Question: I want to use 'expression' for my 'ylab=' when plotting in R. How do I get characters, using 'expression' using the <URL> style font? I am running Ubuntu and I don't want to use ggplot.
To clarify: part of the 'ylab' will contain mathcal characters and part of it will not (and will be a formula). That's why I want to use 'expression'
It is this symbol which I want:
 = \mathcal{E}
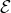
Answer: One possible solution is to use 'tikz', which is kind of awesome, here is a much less beautiful example than the one they generate in the help of function 'tikzDevide::tikz':
'''
require(filehash)
require(tikzDevice)
tikz("sinhplot.tex", width = 8, height = 4,
standAlone = TRUE,
packages = c("\usepackage{tikz}",
"\usepackage[active,tightpage,psfixbb]{preview}",
"\PreviewEnvironment{pgfpicture}",
"\setlength\PreviewBorder{0pt}",
"\usepackage{amssymb}")
plot(sinh, col="steelblue", lwd=2, xlim=c(-3,3), xlab="$\mathcal E= [-3 , 3]$")
grid()
dev.off()
tools::texi2dvi(sinhplot,pdf=T)
system(paste(getOption('pdfviewer'),'sinhplot.pdf'))
'''
The result looks quite nice!

Another solution is to just give up having beautiful characters in the labels of your figures...